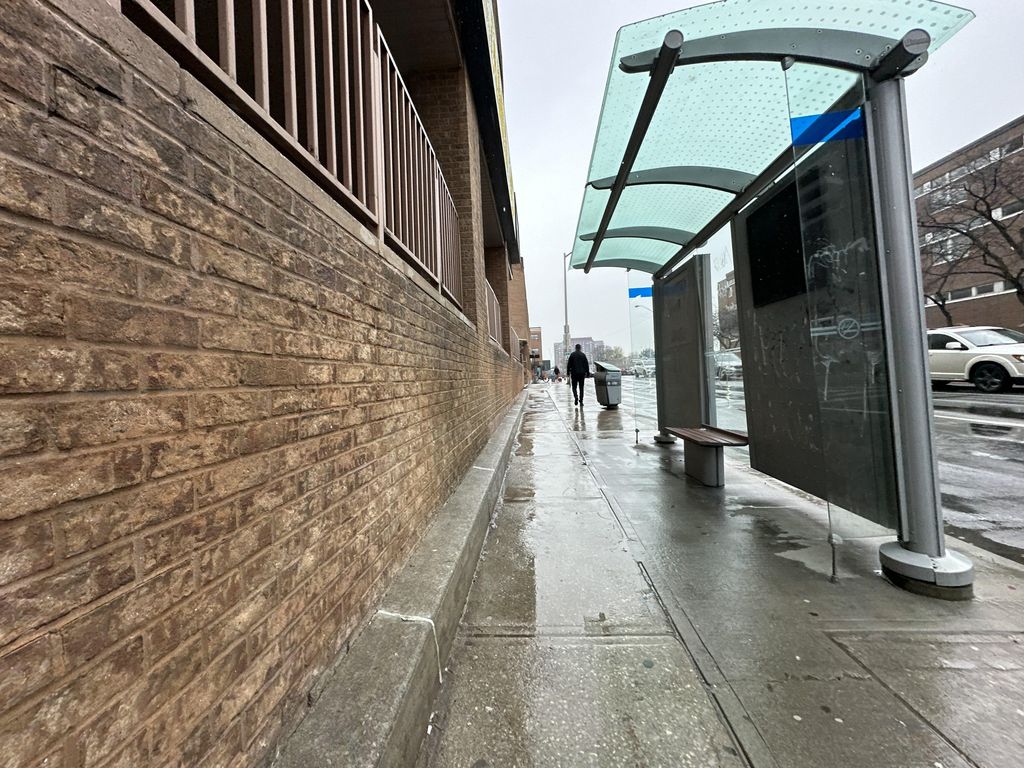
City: toronto